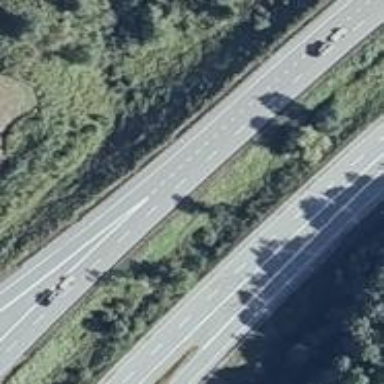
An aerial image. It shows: Motorway junction.